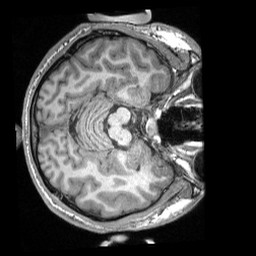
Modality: T1w
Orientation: axial
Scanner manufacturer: siemens
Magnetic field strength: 3 T
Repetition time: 2.3 s
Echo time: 0.00308 s